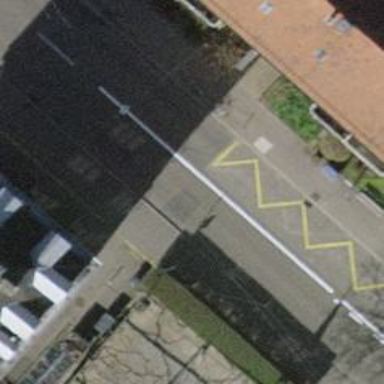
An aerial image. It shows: Bus stop for trolleybuses with designated stop position.